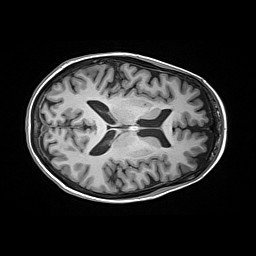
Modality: T1w
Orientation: axial
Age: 69
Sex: female
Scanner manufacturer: siemens
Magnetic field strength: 3 T
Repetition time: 2.2 s
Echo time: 0.00245 s